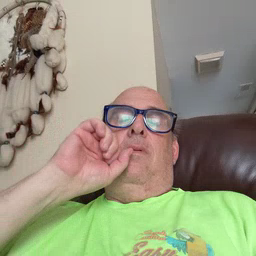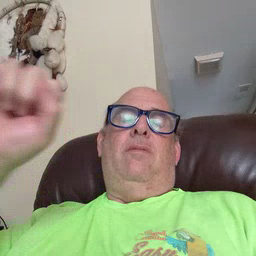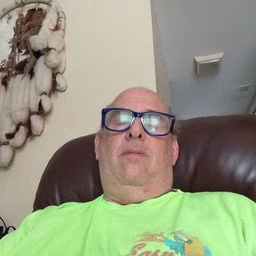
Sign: carrot